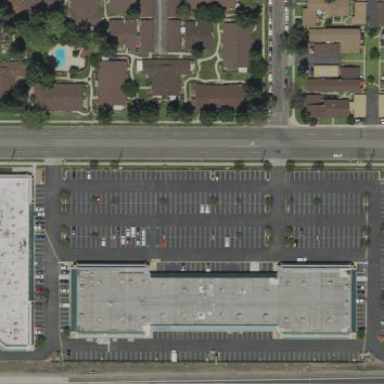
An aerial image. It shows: Retail area.